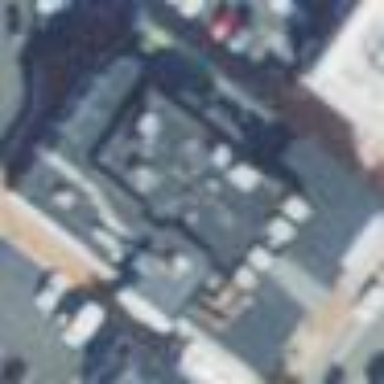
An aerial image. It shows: Cinema building.